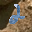
Label: 2